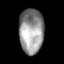
Tissue: prostate
Cell type: T cells
Senescence score: 0.2678
Nuclear area (px): 1085
Mean DAPI intensity: 148.831